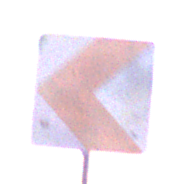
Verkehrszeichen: RichtungstafelnInKurvenKleinRechts
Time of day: Dawn
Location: Outdoor (RoadRail)
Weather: Clear
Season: NotSpecified
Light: Natural